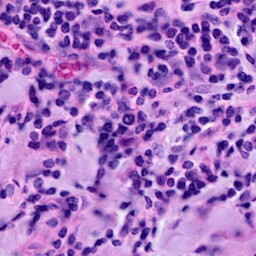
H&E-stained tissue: Breast